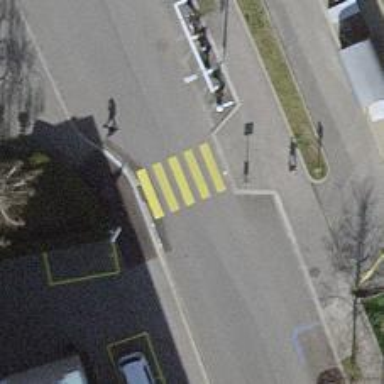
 which is uncontrolled and marked crossing on the road."